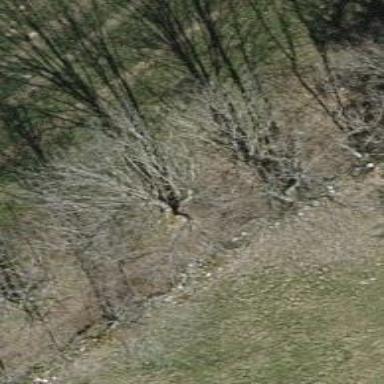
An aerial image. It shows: Dry stone wall barrier.